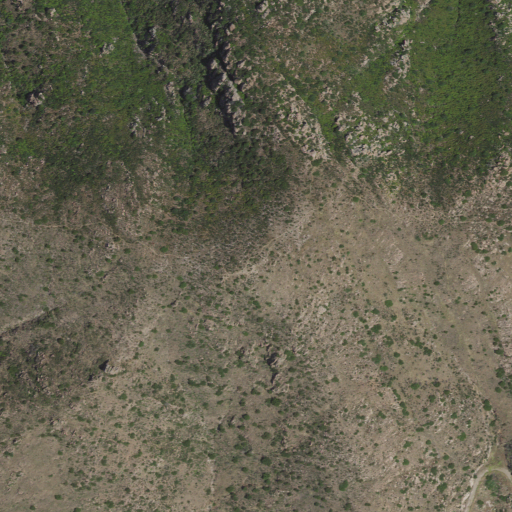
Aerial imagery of mountain in California named Conejo Mountain containing grassland and shrub